Aerial crown-view tile of a tropical tree (Barro Colorado Island, Panama), acquired 20250818:
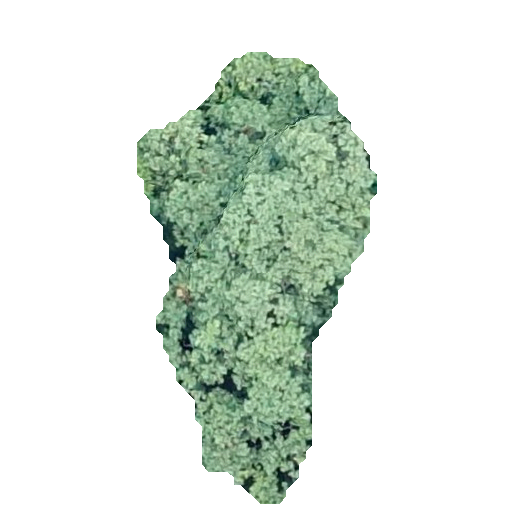
Species: Luehea seemannii
GBIF accepted scientific name: Luehea seemannii
Crown area: 97.154 m²